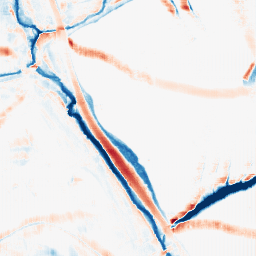
Category: morphological
Decomposition family: morphological_square
Decomposition parameters: operation: average
size: 15
Upsampling method: fft_zeropad
Upsampling parameters: scale: 2
Upsampling scale: 2